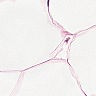
Metastatic tissue present: no